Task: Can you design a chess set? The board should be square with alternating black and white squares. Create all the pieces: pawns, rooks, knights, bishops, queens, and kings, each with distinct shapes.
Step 4895:
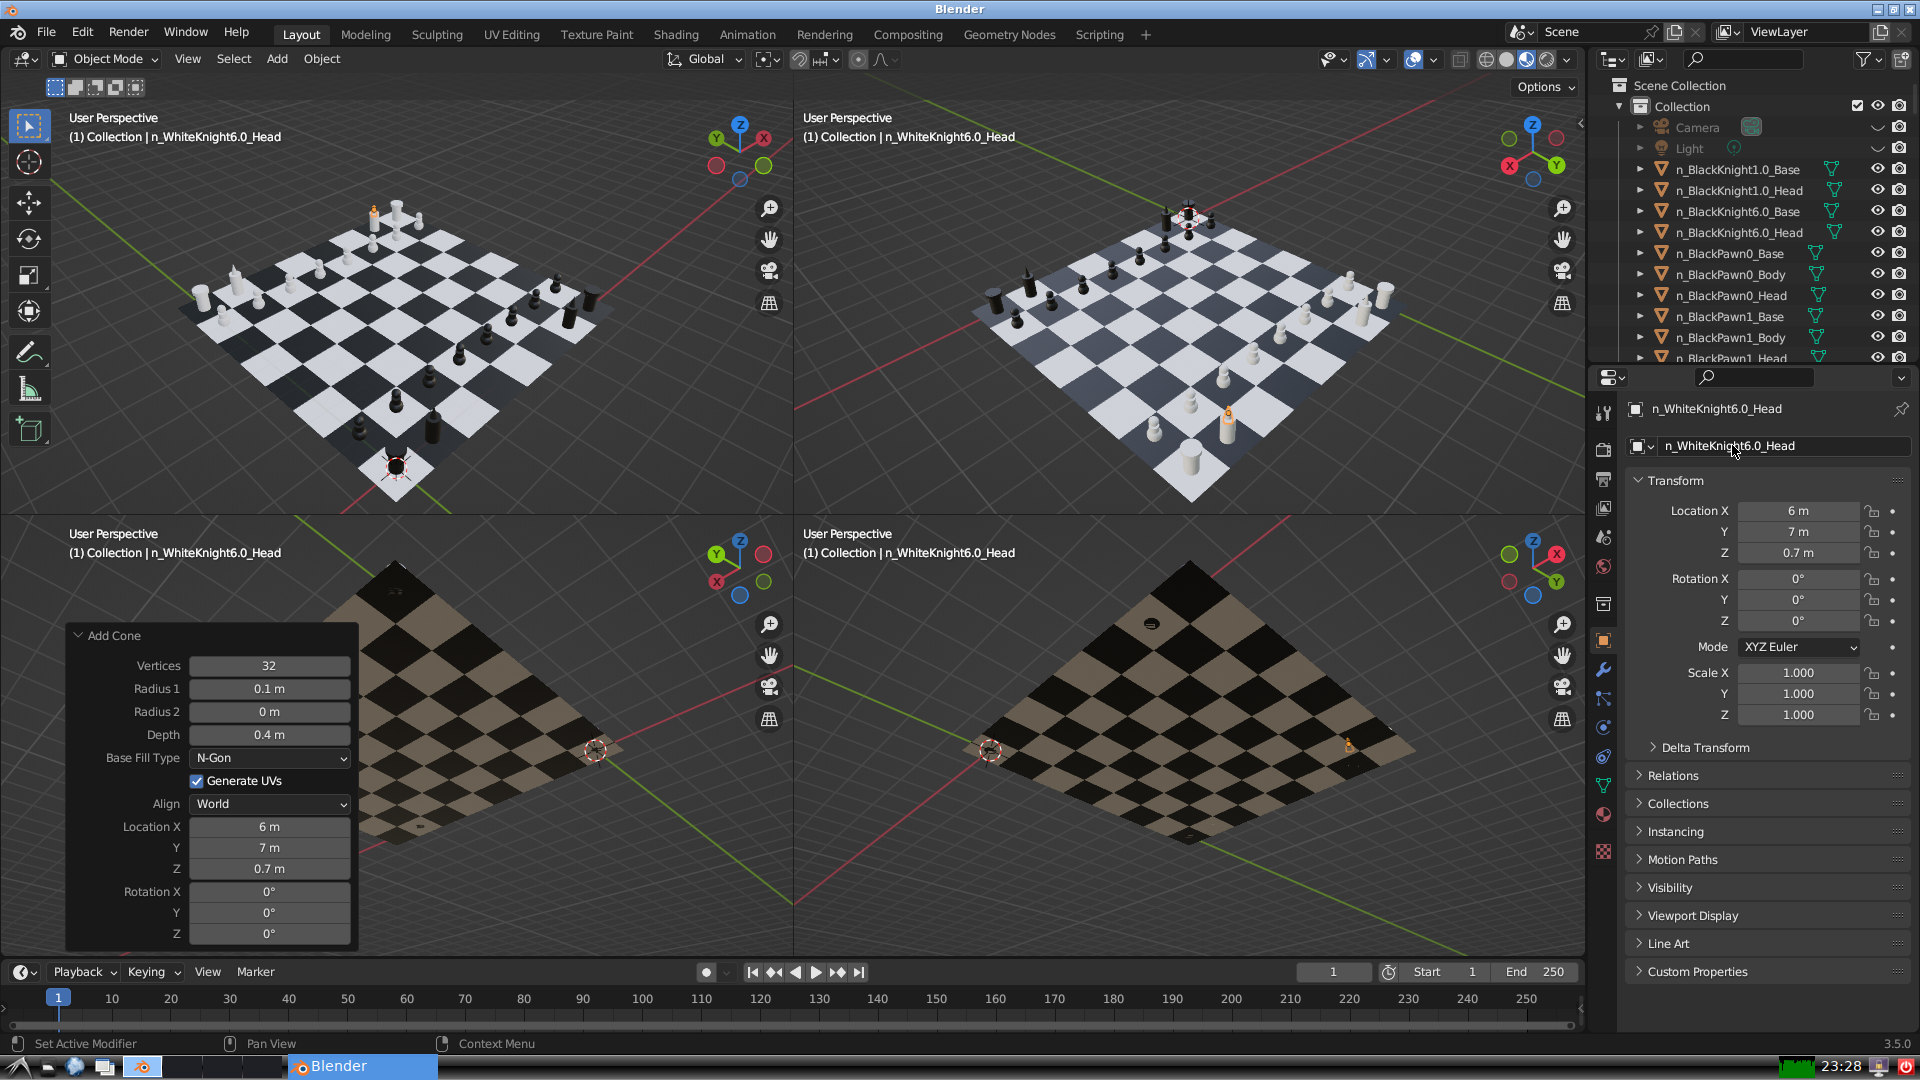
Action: {"mouse_move": [1603, 815]}